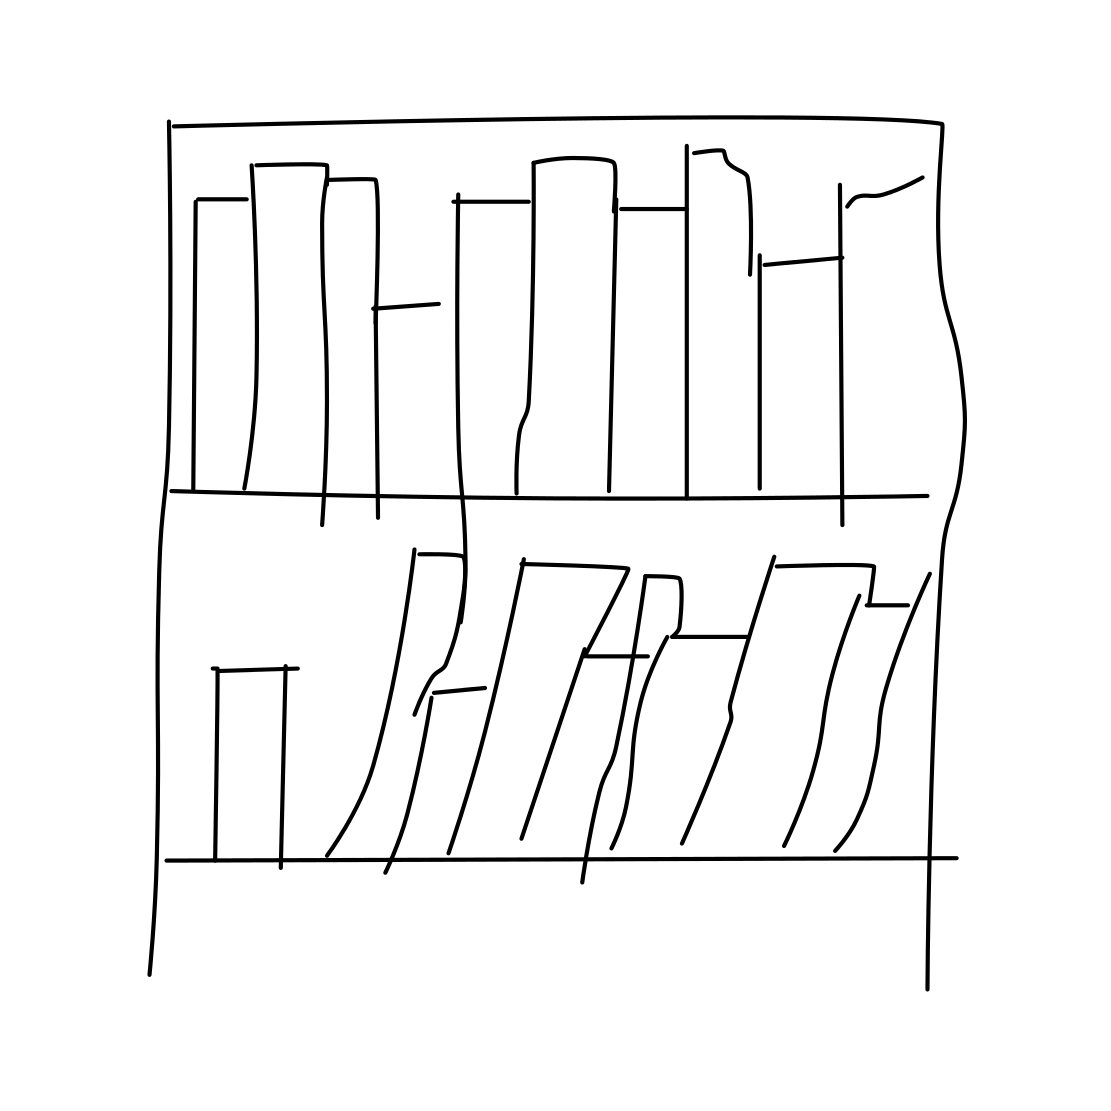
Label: bookshelf